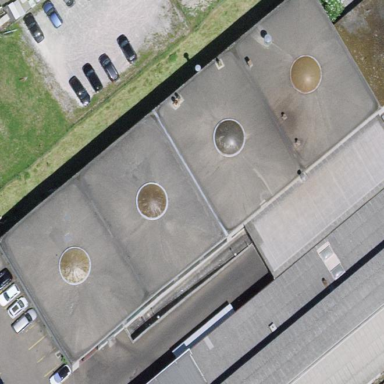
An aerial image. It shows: Industrial building.